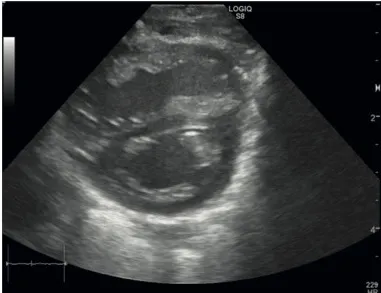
(F) Dilated right ventricle with D sign.
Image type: radiology (ultrasound)